Field crop: tomato
Growth stage: 2
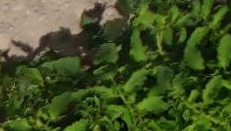
Species: tomato